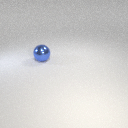
large blue metal sphere